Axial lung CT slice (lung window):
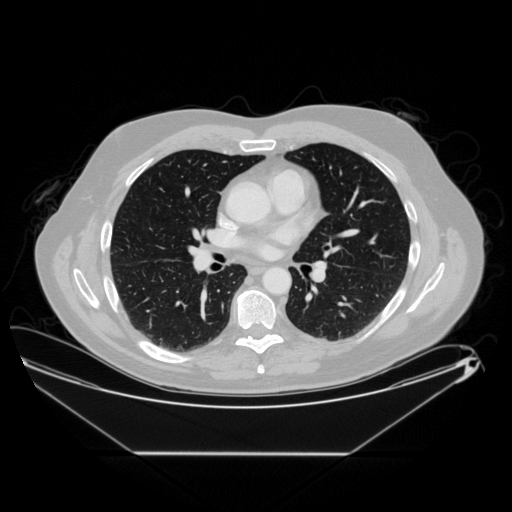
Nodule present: no